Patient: sex F, age 54
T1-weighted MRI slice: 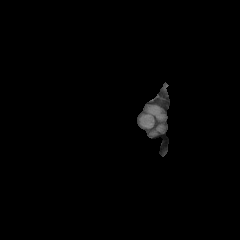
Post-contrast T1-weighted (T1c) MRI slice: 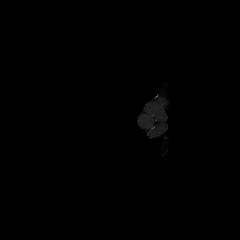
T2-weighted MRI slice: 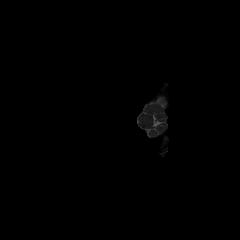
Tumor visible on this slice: no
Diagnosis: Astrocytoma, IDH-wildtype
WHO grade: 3